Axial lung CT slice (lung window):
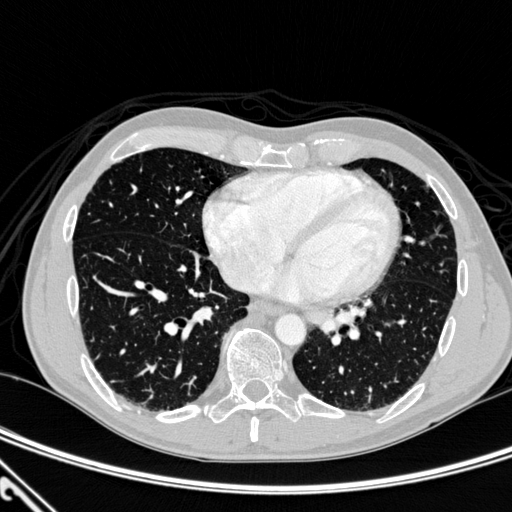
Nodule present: no